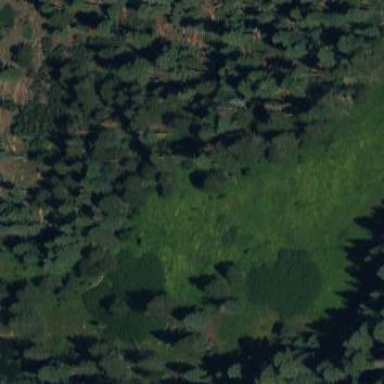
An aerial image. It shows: Wet meadow with wood vegetation.